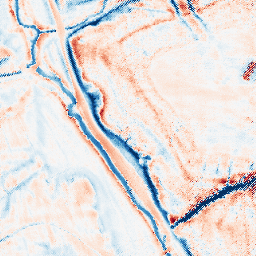
Category: edge_preserving
Decomposition family: bilateral
Decomposition parameters: d: 21
sigma_color: 100
sigma_space: 50
Upsampling method: regularized
Upsampling parameters: scale: 4
lambda_reg: 0.1
Upsampling scale: 4